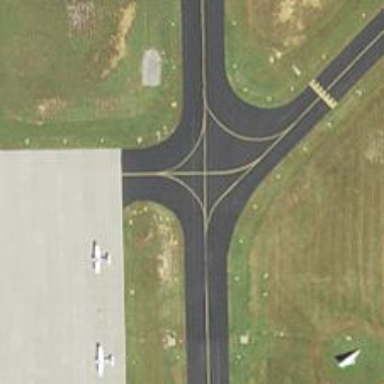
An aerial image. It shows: View of taxiway at the airport.